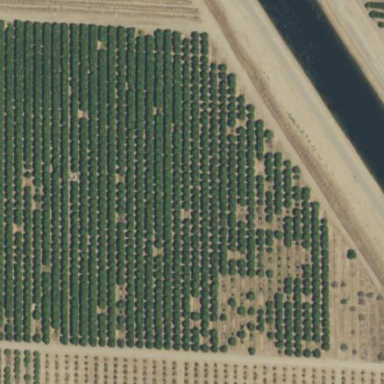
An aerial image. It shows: Orange orchard with rows of vibrant orange trees.